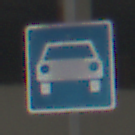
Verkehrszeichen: Kraftfahrstrasse
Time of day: Midday
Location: Roofed (Urban)
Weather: Overcast
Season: NotSpecified
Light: Artificial